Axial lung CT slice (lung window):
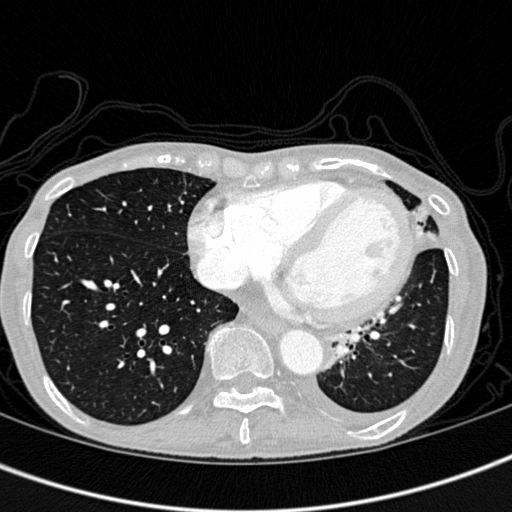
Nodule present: no